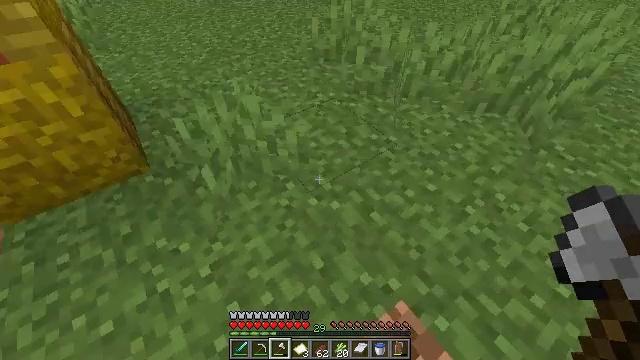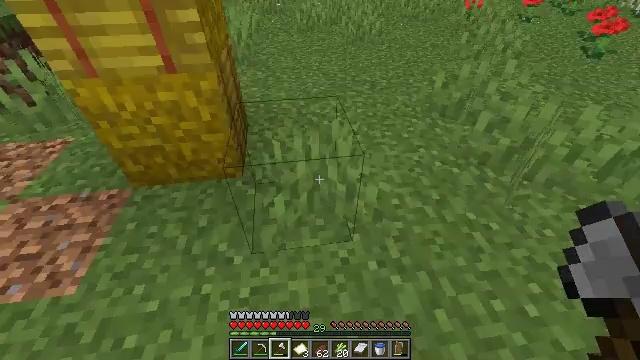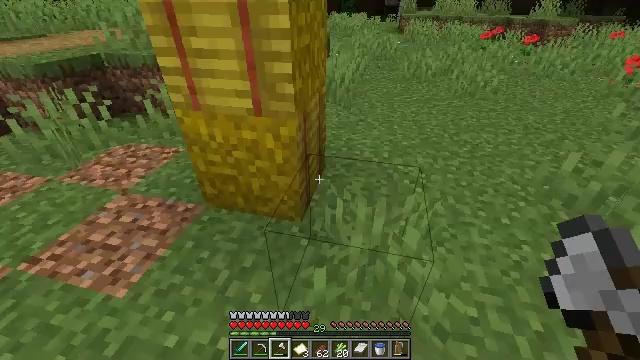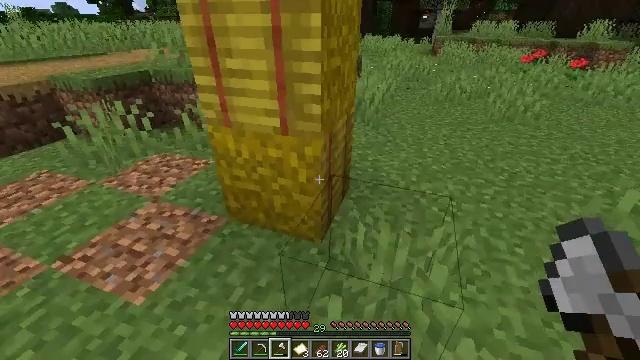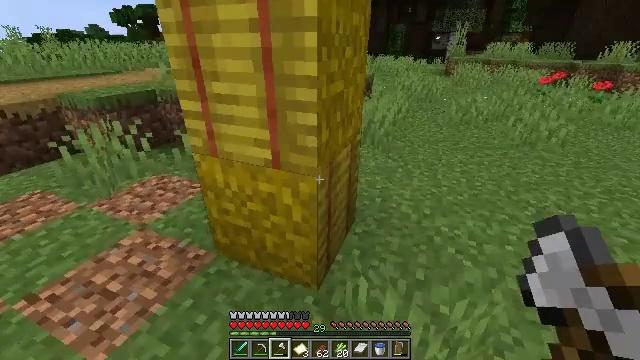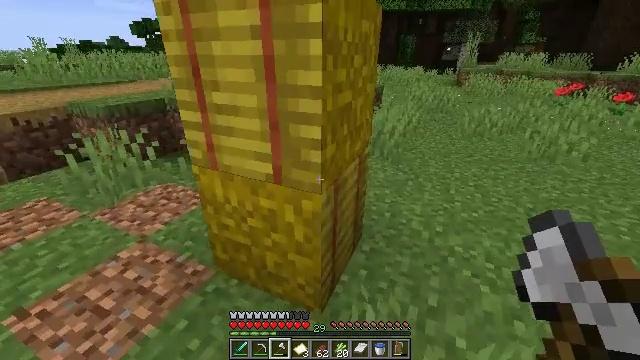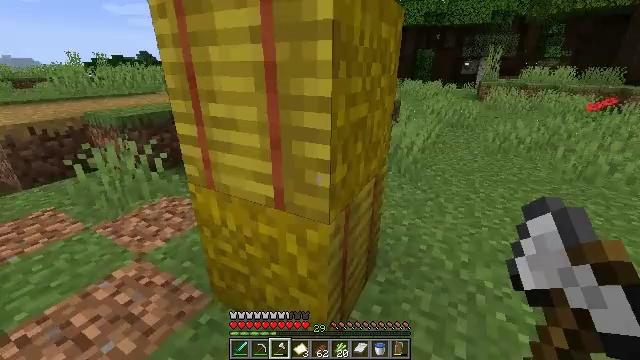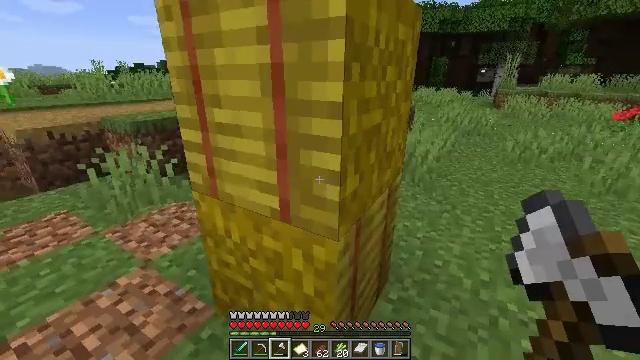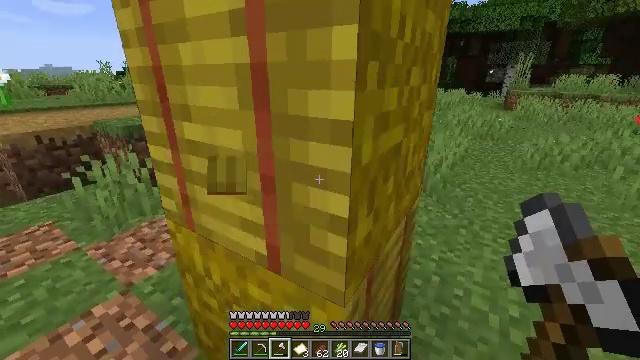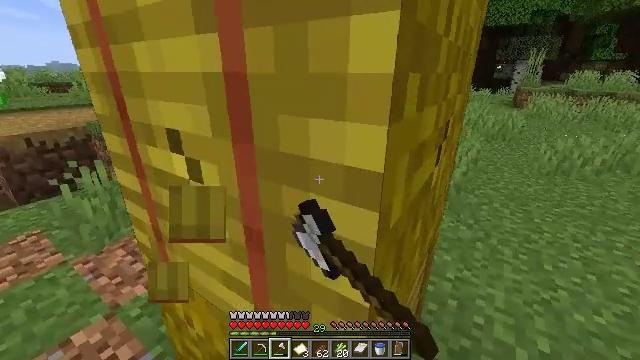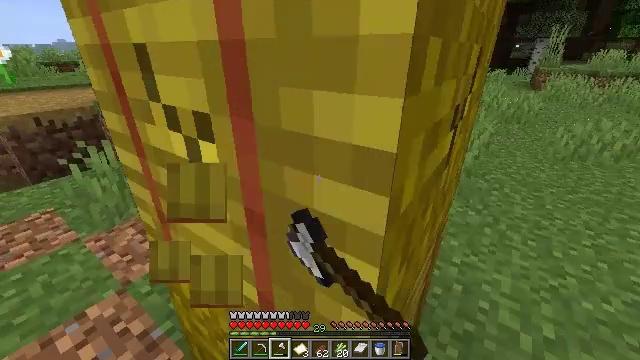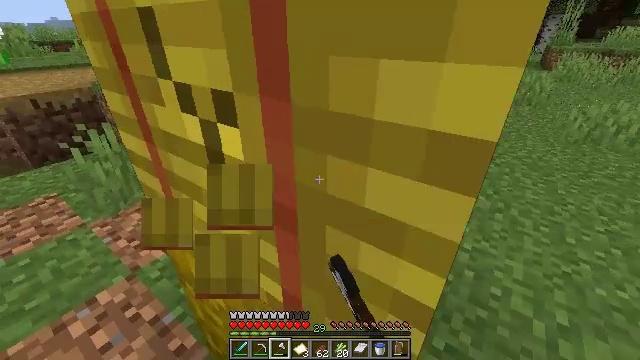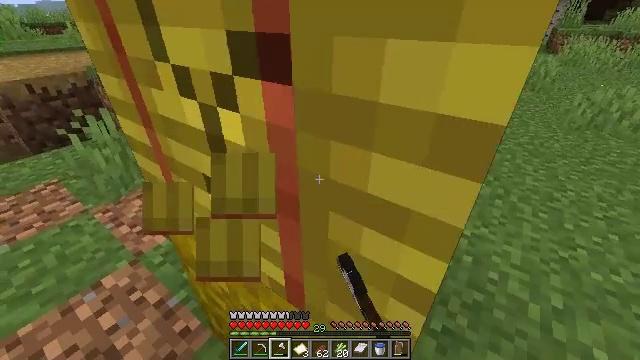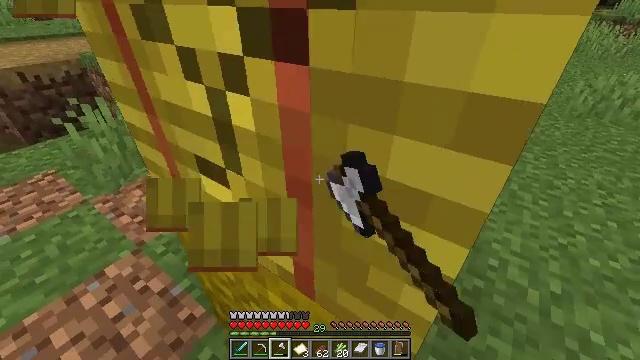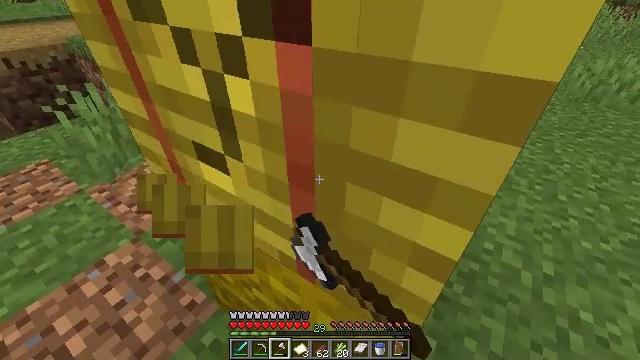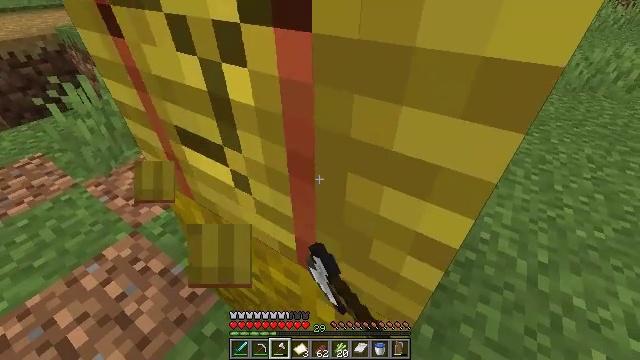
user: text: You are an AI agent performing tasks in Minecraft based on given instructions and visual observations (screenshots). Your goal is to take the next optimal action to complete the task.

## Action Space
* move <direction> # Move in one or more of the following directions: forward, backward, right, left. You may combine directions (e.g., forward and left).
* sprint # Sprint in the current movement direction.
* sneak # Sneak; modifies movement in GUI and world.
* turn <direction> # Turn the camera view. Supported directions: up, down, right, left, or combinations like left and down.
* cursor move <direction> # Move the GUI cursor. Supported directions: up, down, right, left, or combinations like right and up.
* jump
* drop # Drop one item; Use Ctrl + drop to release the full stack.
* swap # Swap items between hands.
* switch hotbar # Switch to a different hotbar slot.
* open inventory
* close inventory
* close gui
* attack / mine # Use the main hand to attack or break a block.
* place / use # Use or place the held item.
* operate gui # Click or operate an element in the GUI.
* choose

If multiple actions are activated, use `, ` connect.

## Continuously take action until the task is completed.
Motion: motion action
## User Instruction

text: Break the hay block to collect it.
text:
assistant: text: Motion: move forward, turn left and up
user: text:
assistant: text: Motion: move forward, turn left and up
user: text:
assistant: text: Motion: move forward, turn left and up
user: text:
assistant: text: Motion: move forward, turn left and up
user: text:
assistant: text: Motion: move forward, turn left and up
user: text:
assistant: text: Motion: move forward, turn left and up
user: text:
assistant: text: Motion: move forward, turn left and up
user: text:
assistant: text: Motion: move forward, turn left, attack / mine
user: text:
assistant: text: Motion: move forward, attack / mine
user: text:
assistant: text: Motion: turn left and down, attack / mine
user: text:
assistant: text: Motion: turn down, attack / mine
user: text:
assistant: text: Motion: turn down, attack / mine
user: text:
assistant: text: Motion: turn down, attack / mine
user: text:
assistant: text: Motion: turn down, attack / mine
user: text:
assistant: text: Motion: turn down, attack / mine
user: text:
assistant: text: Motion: attack / mine
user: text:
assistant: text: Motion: attack / mine
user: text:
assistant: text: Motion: attack / mine
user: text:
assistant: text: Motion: attack / mine
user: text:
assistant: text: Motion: attack / mine
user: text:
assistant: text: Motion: turn down, attack / mine
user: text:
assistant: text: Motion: turn down, attack / mine
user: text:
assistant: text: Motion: attack / mine
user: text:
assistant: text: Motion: attack / mine
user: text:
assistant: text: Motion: attack / mine
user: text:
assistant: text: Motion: attack / mine
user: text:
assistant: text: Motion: attack / mine
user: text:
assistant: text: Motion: attack / mine
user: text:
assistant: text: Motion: attack / mine
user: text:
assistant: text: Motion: attack / mine